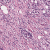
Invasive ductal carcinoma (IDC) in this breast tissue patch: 1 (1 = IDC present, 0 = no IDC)